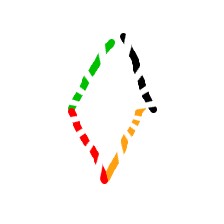
Shape: rhombus